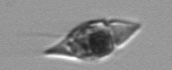
Label: Amphidinium